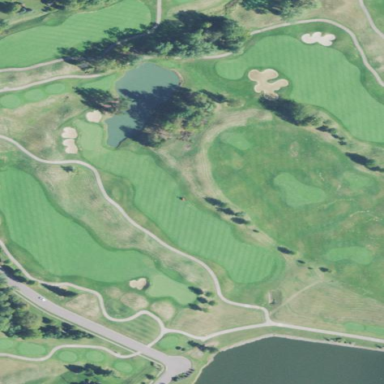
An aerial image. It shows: Grassy area designated as golf fairway.